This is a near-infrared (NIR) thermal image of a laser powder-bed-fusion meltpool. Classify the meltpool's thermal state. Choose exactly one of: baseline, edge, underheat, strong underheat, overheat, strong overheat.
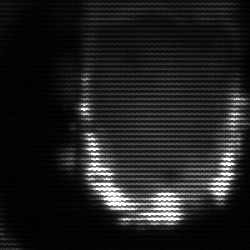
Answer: baseline